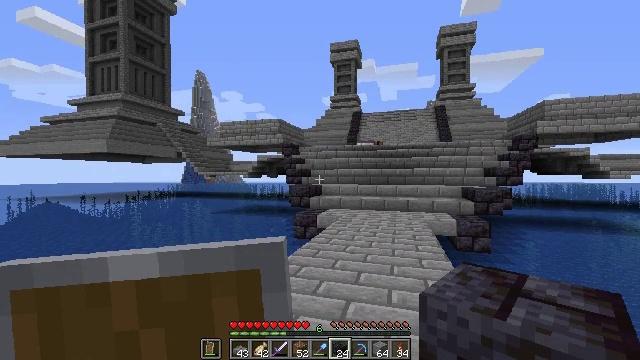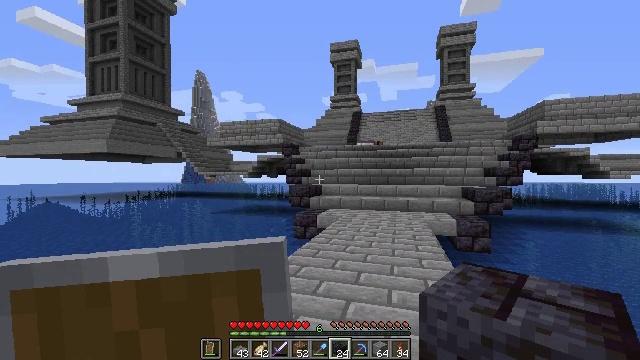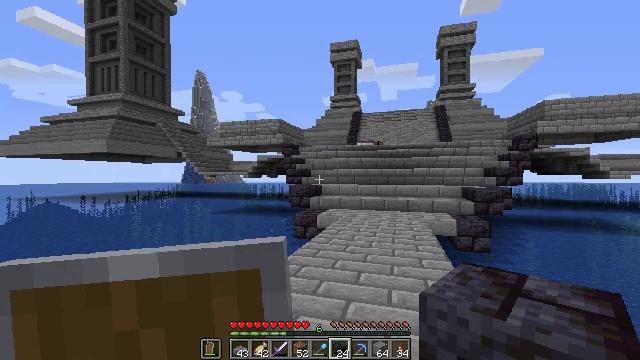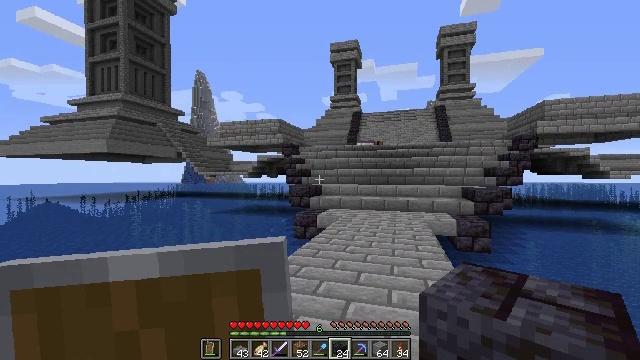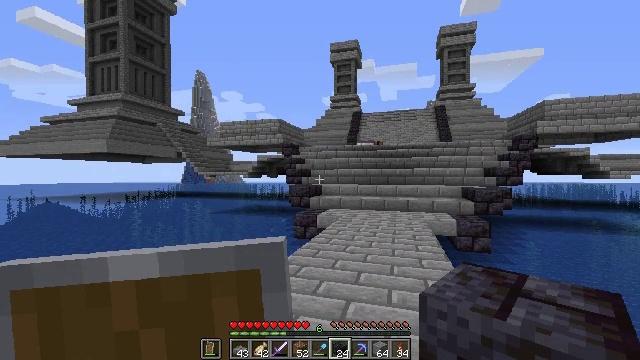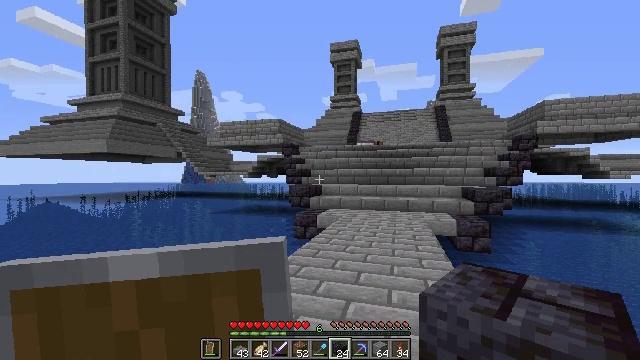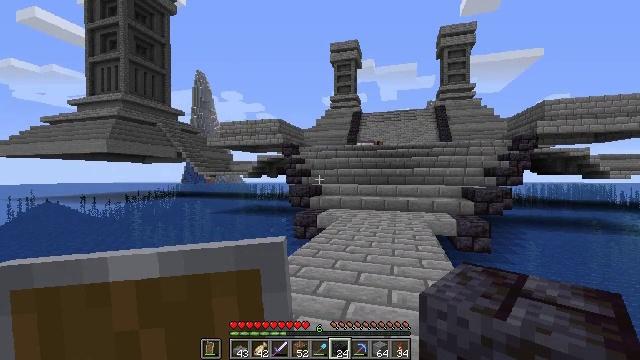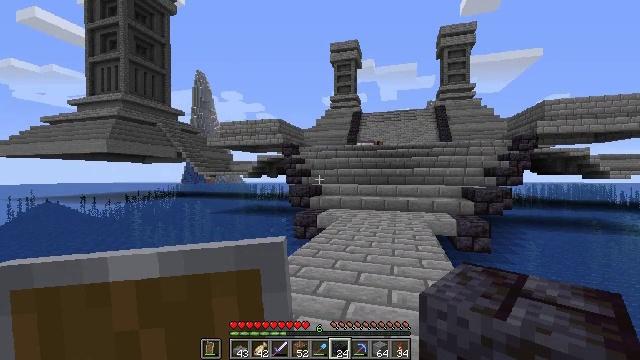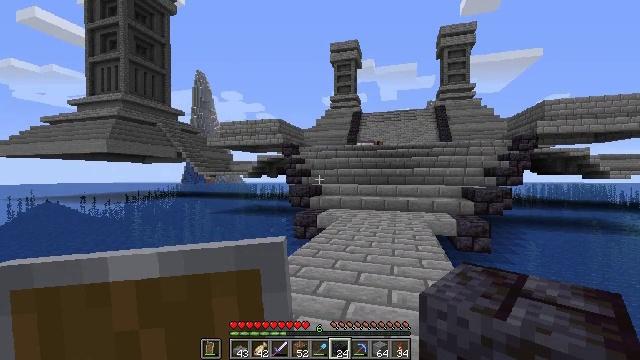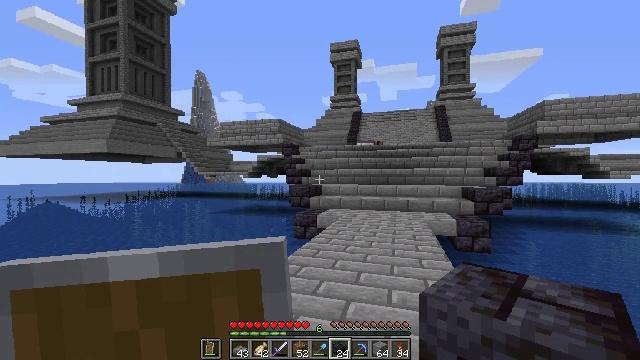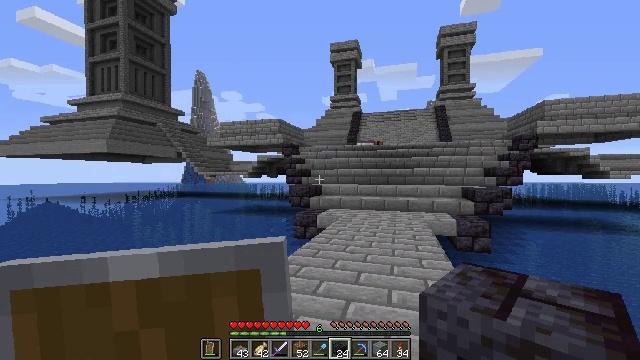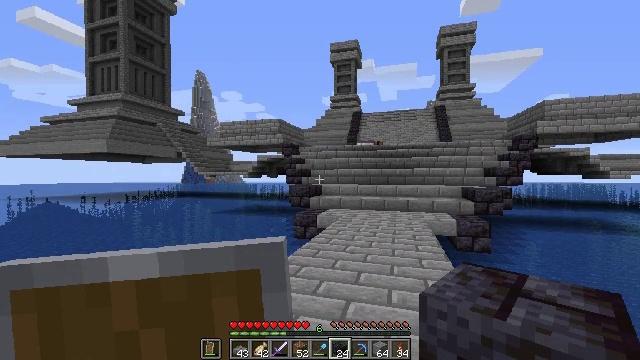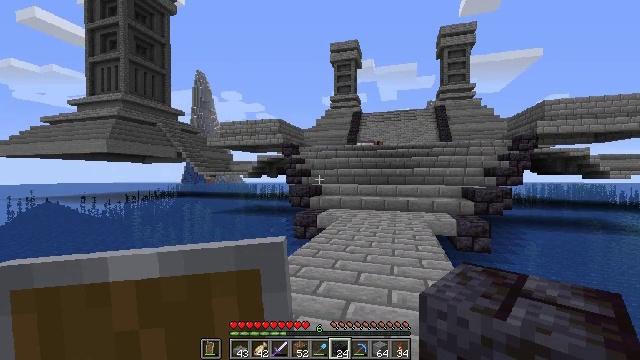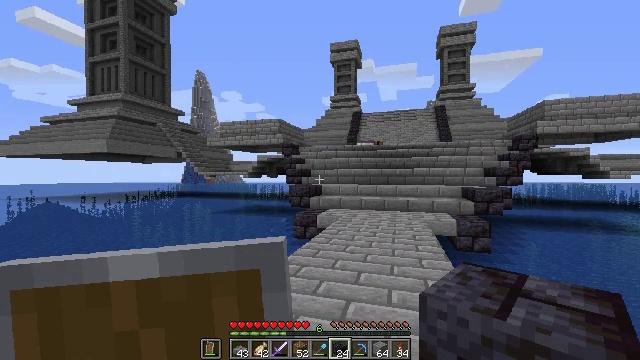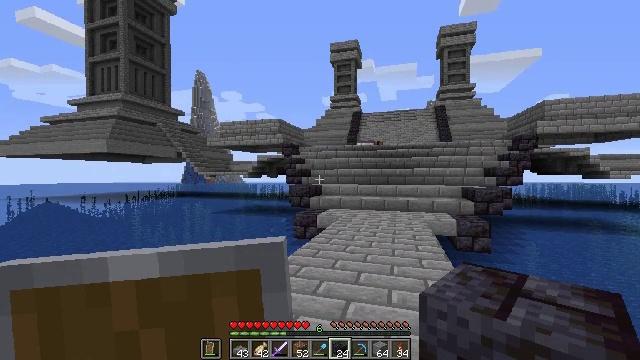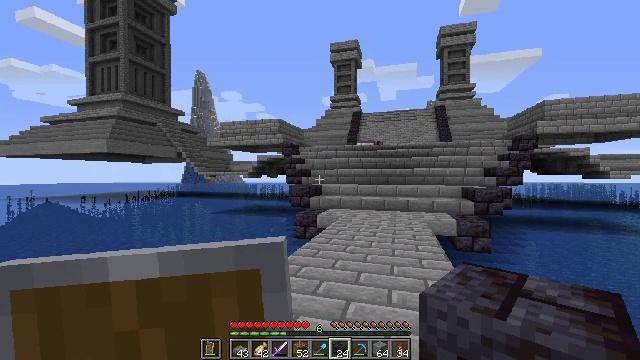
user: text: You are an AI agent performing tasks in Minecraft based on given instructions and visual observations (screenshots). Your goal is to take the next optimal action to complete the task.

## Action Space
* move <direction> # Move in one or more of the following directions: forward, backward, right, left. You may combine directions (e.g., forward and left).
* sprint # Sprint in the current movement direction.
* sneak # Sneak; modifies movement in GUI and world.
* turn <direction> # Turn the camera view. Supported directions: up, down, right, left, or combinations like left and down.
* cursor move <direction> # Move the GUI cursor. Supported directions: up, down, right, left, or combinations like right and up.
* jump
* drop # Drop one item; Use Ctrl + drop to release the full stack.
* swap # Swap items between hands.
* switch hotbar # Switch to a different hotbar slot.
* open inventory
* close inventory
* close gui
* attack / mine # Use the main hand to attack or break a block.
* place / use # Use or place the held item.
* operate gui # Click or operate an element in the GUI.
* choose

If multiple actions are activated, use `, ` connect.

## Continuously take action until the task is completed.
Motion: motion action
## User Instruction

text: Make a stone slab using the crafting table.
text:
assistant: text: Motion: no_op
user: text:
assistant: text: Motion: no_op
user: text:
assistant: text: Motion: no_op
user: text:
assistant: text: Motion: no_op
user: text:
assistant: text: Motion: no_op
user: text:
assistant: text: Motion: no_op
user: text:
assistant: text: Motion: no_op
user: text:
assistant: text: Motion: no_op
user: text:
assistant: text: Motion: no_op
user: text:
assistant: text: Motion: no_op
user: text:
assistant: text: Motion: no_op
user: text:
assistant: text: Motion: no_op
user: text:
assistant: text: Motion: no_op
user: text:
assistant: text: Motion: no_op
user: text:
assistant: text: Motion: no_op
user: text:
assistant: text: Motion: no_op
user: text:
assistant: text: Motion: no_op
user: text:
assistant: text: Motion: no_op
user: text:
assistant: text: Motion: no_op
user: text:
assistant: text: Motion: no_op
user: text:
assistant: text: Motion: no_op
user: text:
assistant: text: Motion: no_op
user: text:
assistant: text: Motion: no_op
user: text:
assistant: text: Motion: no_op
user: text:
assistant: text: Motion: no_op
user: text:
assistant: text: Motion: no_op
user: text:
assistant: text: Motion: no_op
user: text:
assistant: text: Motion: no_op
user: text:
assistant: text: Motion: no_op
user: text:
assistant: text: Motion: no_op